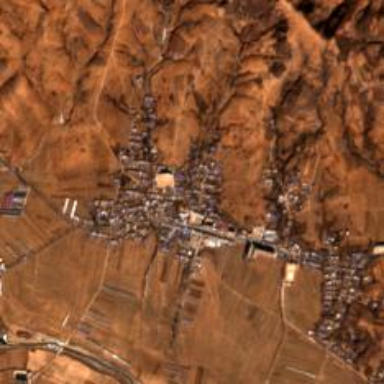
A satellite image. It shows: Ethnic township within town.